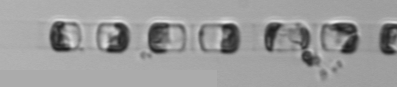
Label: Skeletonema